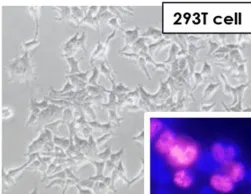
Metabolic and epigenetic reprogramming in NUT-overexpressing cell culture model. A: 293T cells overexpressed with BRD4-NUT plasmid. Successful overexpression of BRD4-NUT was confirmed by staining NUT with immunocytochemistry (red, NUT; blue, 4',6-diamidino-2-phenylindole (DAPI)) and immunoblotting. GFP, GFP-overexpressing control 293T cells; BRD4-NUT, BRD4-NUT-overexpressing 293T cells.
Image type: pathology (immunostaining)